Field crop: maize
Growth stage: 2
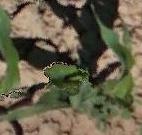
Species: maize